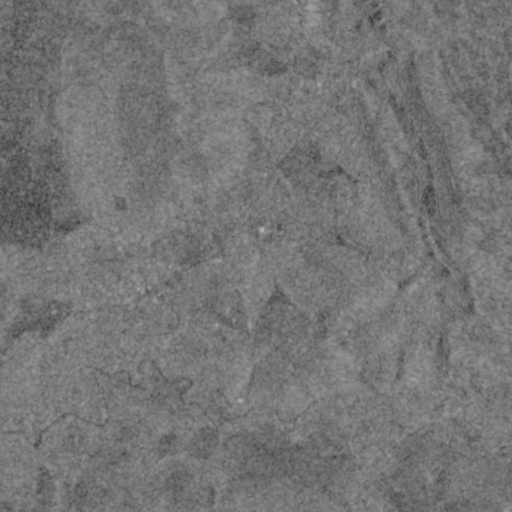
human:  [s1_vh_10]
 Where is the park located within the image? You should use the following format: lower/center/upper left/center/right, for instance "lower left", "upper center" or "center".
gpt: The park is located in the center of the image.
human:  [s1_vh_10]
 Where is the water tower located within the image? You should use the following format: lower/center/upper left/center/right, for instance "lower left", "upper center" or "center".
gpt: The water tower is located in the center of the image.
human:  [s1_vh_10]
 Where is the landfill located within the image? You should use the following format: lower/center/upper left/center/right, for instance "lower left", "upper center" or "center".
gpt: There is no landfill in the image.

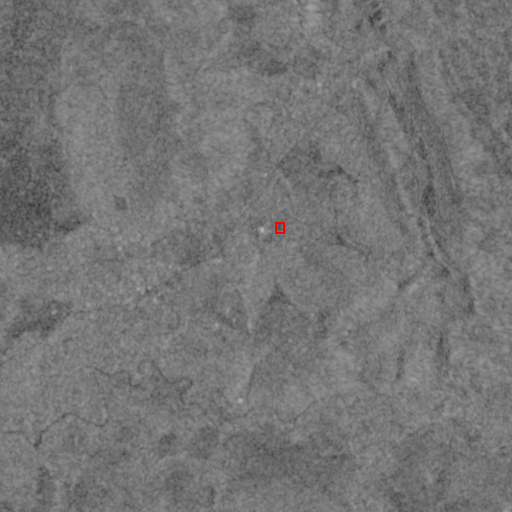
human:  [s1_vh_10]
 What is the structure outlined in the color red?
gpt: The structure outlined in red is a park.
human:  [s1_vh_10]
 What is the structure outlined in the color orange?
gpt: There is no orange outline.